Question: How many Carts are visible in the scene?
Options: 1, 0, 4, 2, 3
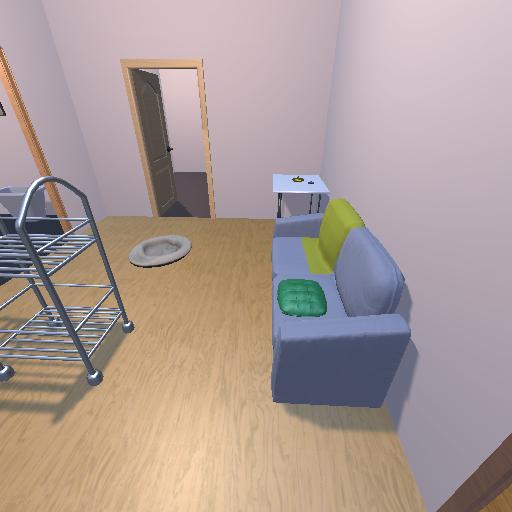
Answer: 1